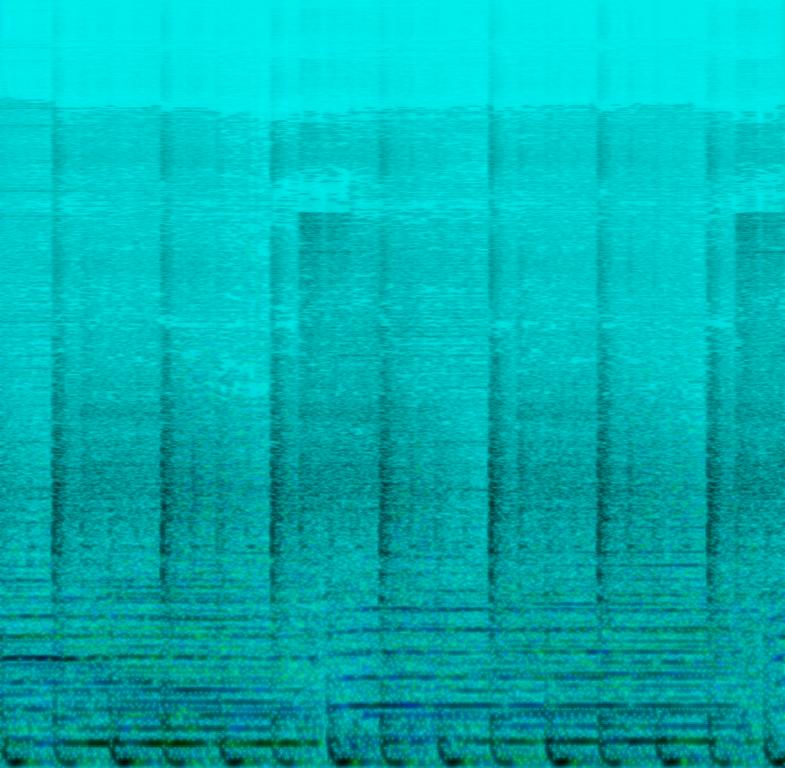
This low quality audio features a percussion playing a simple beat in common time. The snare is struck on every alternate count. the bass plays one note. A synth plays one note for four counts followed by a lower note for the next four counts. This song does not have any voices. This song can be played in a video game.